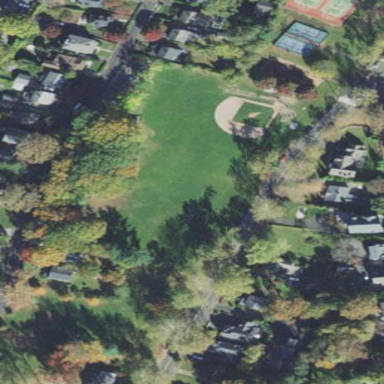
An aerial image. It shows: Park characterized as Existing Preserved Open Space.